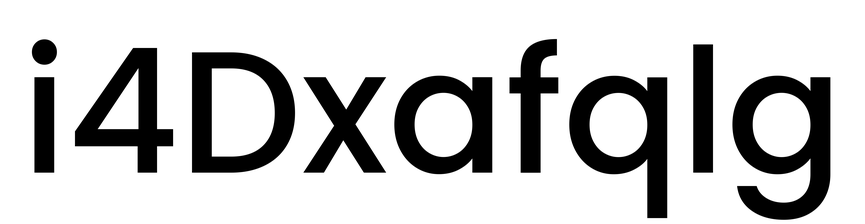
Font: Poppins-Medium